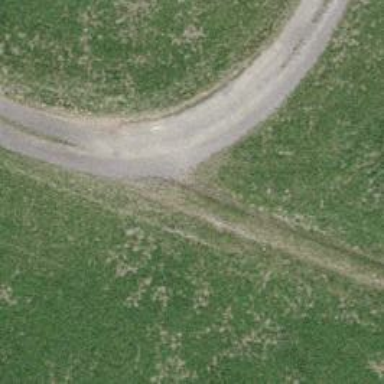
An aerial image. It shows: Track with grade3 tracktype.